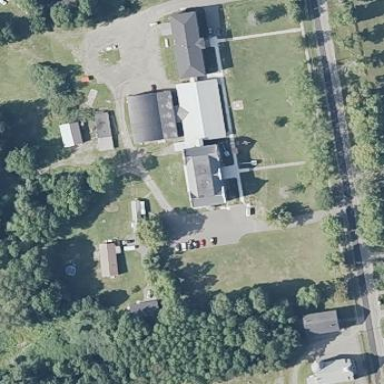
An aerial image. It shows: School building.